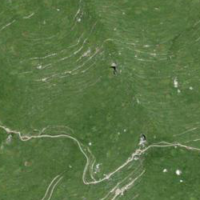
EUNIS habitat code: 26
Species observed at this site:
Aster alpinus